Question: I have an element of, say, 1000px width, and inside is some text. The text is displayed fine in all browsers except in IE, where it looks like the right half is cut off, or like the container is too small and has overflow: hidden (but the container isn't too small).
Oddly enough, it seems like I still can mark the text and all. It is just not showing up.
I tested this in IE11/10.
EDIT//
I attached a screenshot.
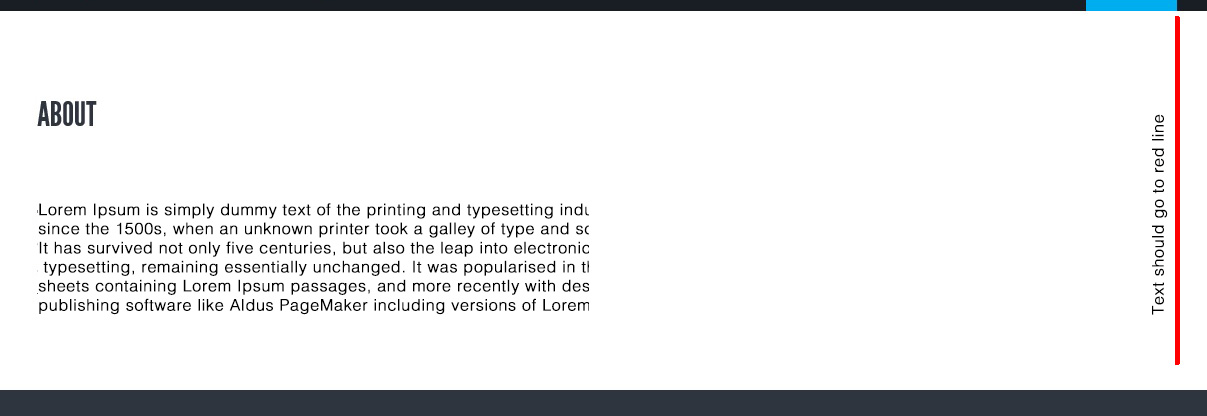
Answer: While this has not yet been resolved in Internet Explorer (or Microsoft Edge), I did want to revisit and share a potential work-around after having this question brought to my attention on Twitter by another engineer.
'''
body {
text-shadow:
0 0 1em transparent,
1px 1px 1px rgba( 0, 0, 0, .5 );
}
'''
By setting two shadows (the first being much larger), the page is composed and painted differently. You can see the before and after by comparing the following URLs:
- <URL>
---
Removing the '<div>&nbsp;</div>' also appears to resolve this.
---
I work on the Internet Explorer team and can confirm that this is a bug with Internet Explorer. For the time being, you could remove your (nearly-imperceivable) 'text-shadow' and that should resolve the problem in Internet Explorer.
I have opened up a bug to track the resolution of this internally and will see to it that our Composition team has a look into the matter.